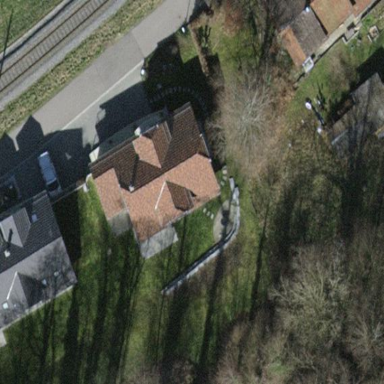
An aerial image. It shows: Simple and straightforward house.